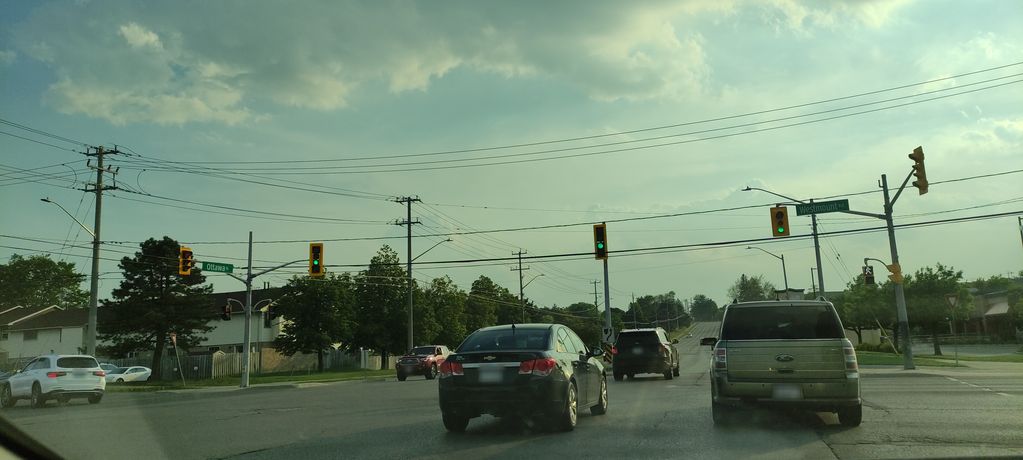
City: kitchener-waterloo